Question: I am using 'mongojs' in 'nodejs' to access 'mongodb'.
I am trying to find records based on the "SOLUTION_TEST Number" as the where condition.
'''
db.stories.find({"SOLUTION_TEST Feature" : req.query.data},function(e,docs){
console.log(docs);
if(docs[0]){
res.end(docs[0]);
}
else{
res.end();
}
});
'''
According to 'mongojs', i have to pass string into the where clause. that where i pass req.query.data which is string. but i want ot pass an 'number' because that feild type is a number.
from the shell i am able to make the call successfully.
How can i pass the value as a number so that mongodb understands?
Entries in stories DB:

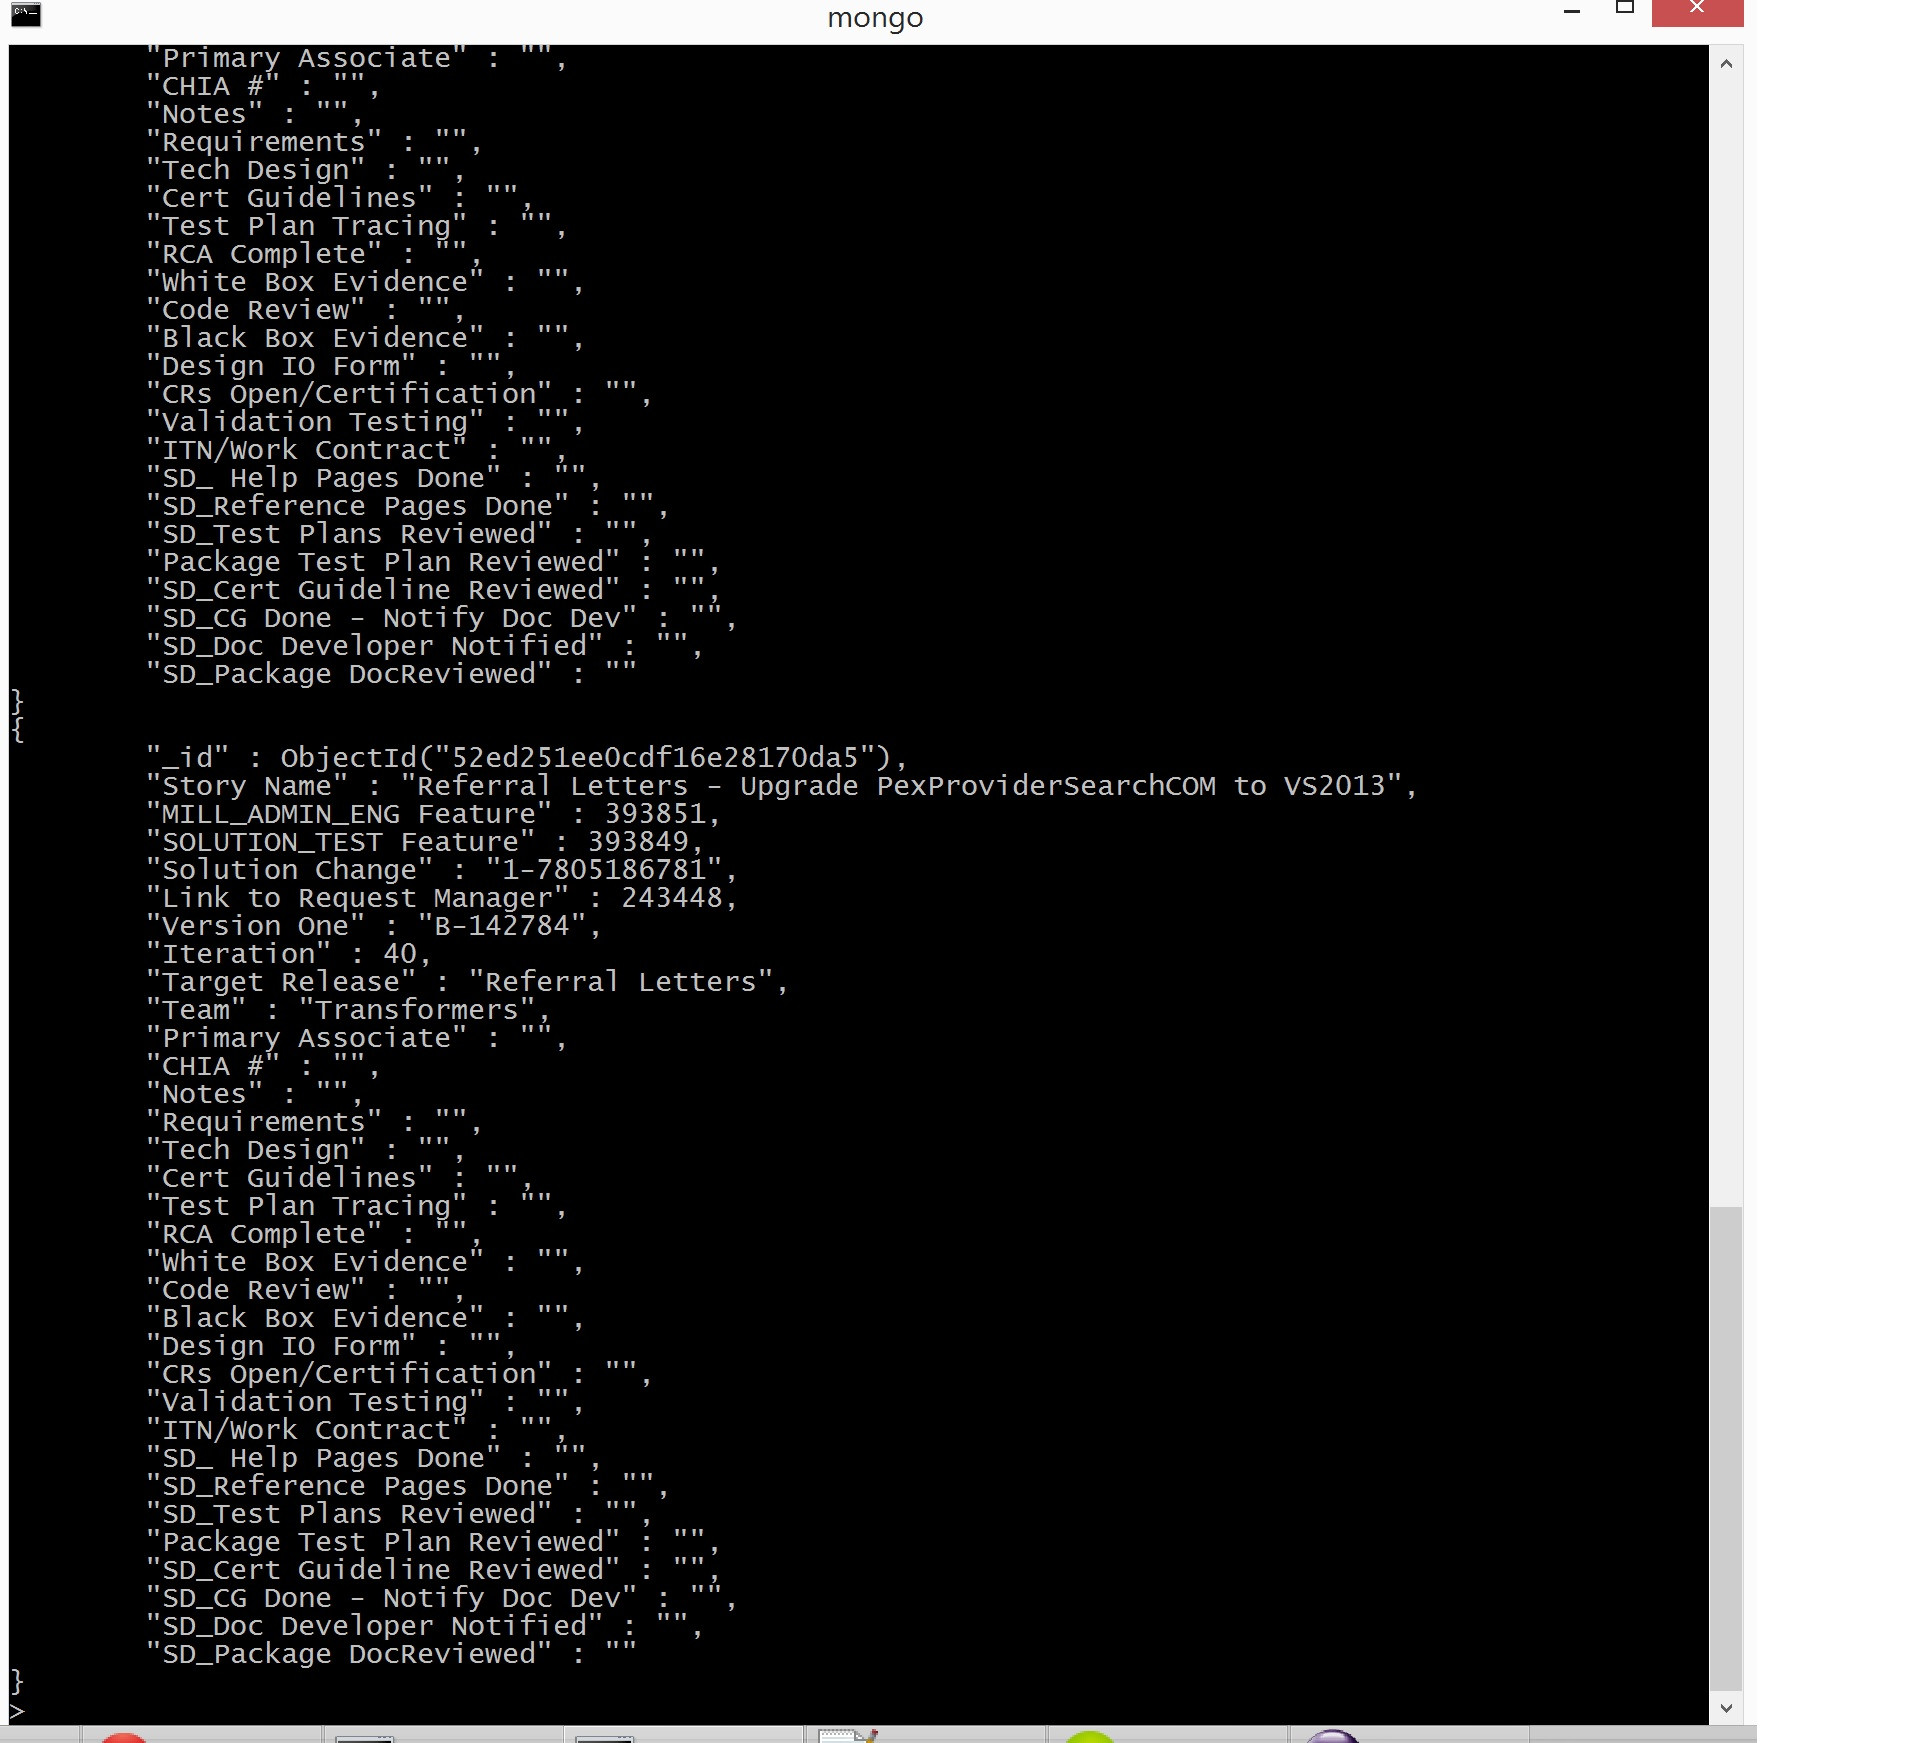
Answer: You just need to parse 'req.query.data' into a number; you can use 'parseInt' for that. But you also need to convert 'docs[0]' to a string before passing it to 'res.end':
'''
db.stories.find({"SOLUTION_TEST Feature" : parseInt(req.query.data, 10)},function(e,docs){
console.log(docs);
if(docs[0]){
res.end(JSON.stringify(docs[0]));
}
else{
res.end();
}
});
'''